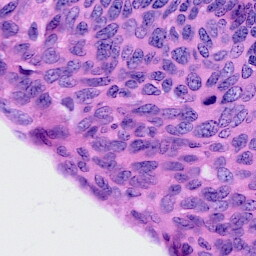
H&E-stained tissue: Cervix